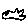
Label: fish